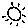
Label: sun